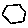
Label: hexagon